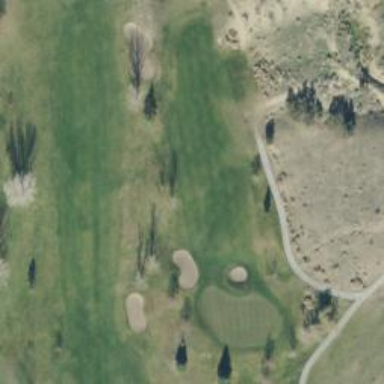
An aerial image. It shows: View of golf hole.